Field crop: maize
Growth stage: 1
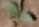
Species: datura